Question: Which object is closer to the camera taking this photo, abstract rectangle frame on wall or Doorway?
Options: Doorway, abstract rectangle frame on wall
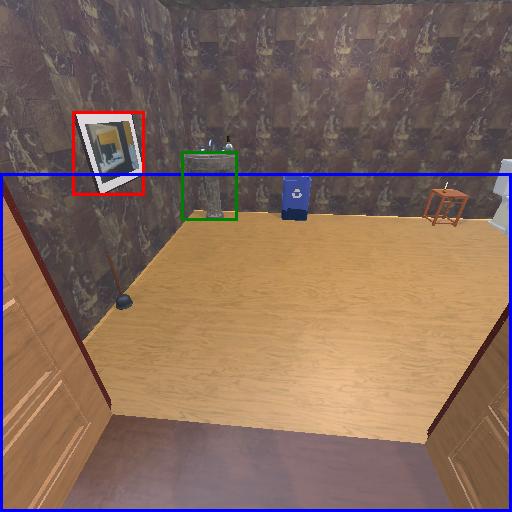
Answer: Doorway